Question: I am trying to call a dialog fragment from an FragmanActivity.
My dialog fragment include two edittext view and two buttons.
I read the android developer userguide but I can not resolve my problem.
(<URL>
My problem is: the DialogFragment window appears like only a small window.
My Dialog XML:
'''
<LinearLayout
xmlns:android="http://schemas.android.com/apk/res/android"
android:layout_width="400dp"
android:layout_height="790dp"
android:orientation="horizontal" >
<EditText
android:id="@+id/ePostionDate"
android:inputType="date"
android:layout_width="fill_parent"
android:layout_height="wrap_content"
android:hint="@string/lblDate"
android:focusableInTouchMode="false"
android:paddingLeft="5dip" />
<EditText
android:id="@+id/eWaterPosition"
android:layout_width="fill_parent"
android:layout_height="wrap_content"
android:inputType="numberDecimal"
android:hint="@string/lblWaterPostion"
android:paddingLeft="5dip" />
<TableLayout
android:layout_width="fill_parent"
android:layout_height="0dp"
android:layout_weight="1.0" >
<TableRow>
<Button
android:id="@+id/btnAddWaterposition"
android:layout_width="0dp"
android:layout_weight=".50"
android:layout_height="wrap_content"
android:text="@string/lblBtnFixData"
android:layout_gravity="left" />
<Button
android:id="@+id/btnCancelWaterposition"
android:layout_width="0dp"
android:layout_weight=".50"
android:layout_height="wrap_content"
android:text="@string/lblBtnCancel"
android:layout_gravity="right" />
</TableRow>
</TableLayout>
'''
Part of my FragmentActivity where I try to call the DialogFragment:
'''
DialogFragment wpDialog = new WaterPositionEditActivity(getApplicationContext());
wpDialog.show(getSupportFragmentManager(), "waterPositionSetter");
'''
Finally my DialogFragment class:
'''
enter code here
'''
@SuppressLint("ValidFragment")
public class WaterPositionEditActivity extends DialogFragment {
'''
private Context context;
public WaterPositionEditActivity(Context context) {
super();
this.context = context;
}
@Override
public View onCreateView(LayoutInflater inflater, ViewGroup container, Bundle savedInstanceState) {
return inflater.inflate(R.layout.water_position, container, false);
}
'''
}
I create my app for Android 2.2 but I want it could run on Android4 or upper.
The very small window look like this:

As you can see on the img only one edittext field show but there are another editview and two buttons. So this small window should bi bigger than now and show all layout elements!
Anyone can help what is the solution?
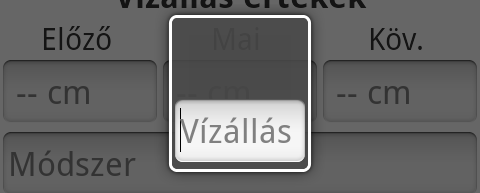
Answer: I found the solution. I use RelativeLayout I forgot to add in XML layout for the elements the right position.
When I add the right position for the elements the Dialog wondow appear as want.